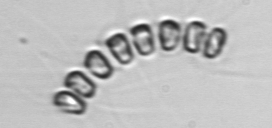
Label: Chaetoceros